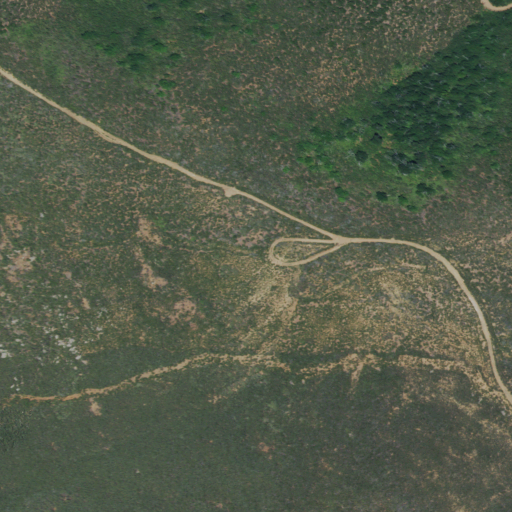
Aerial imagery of mountain in California named Telegraph Hill containing shrub and evergreen forest